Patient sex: M
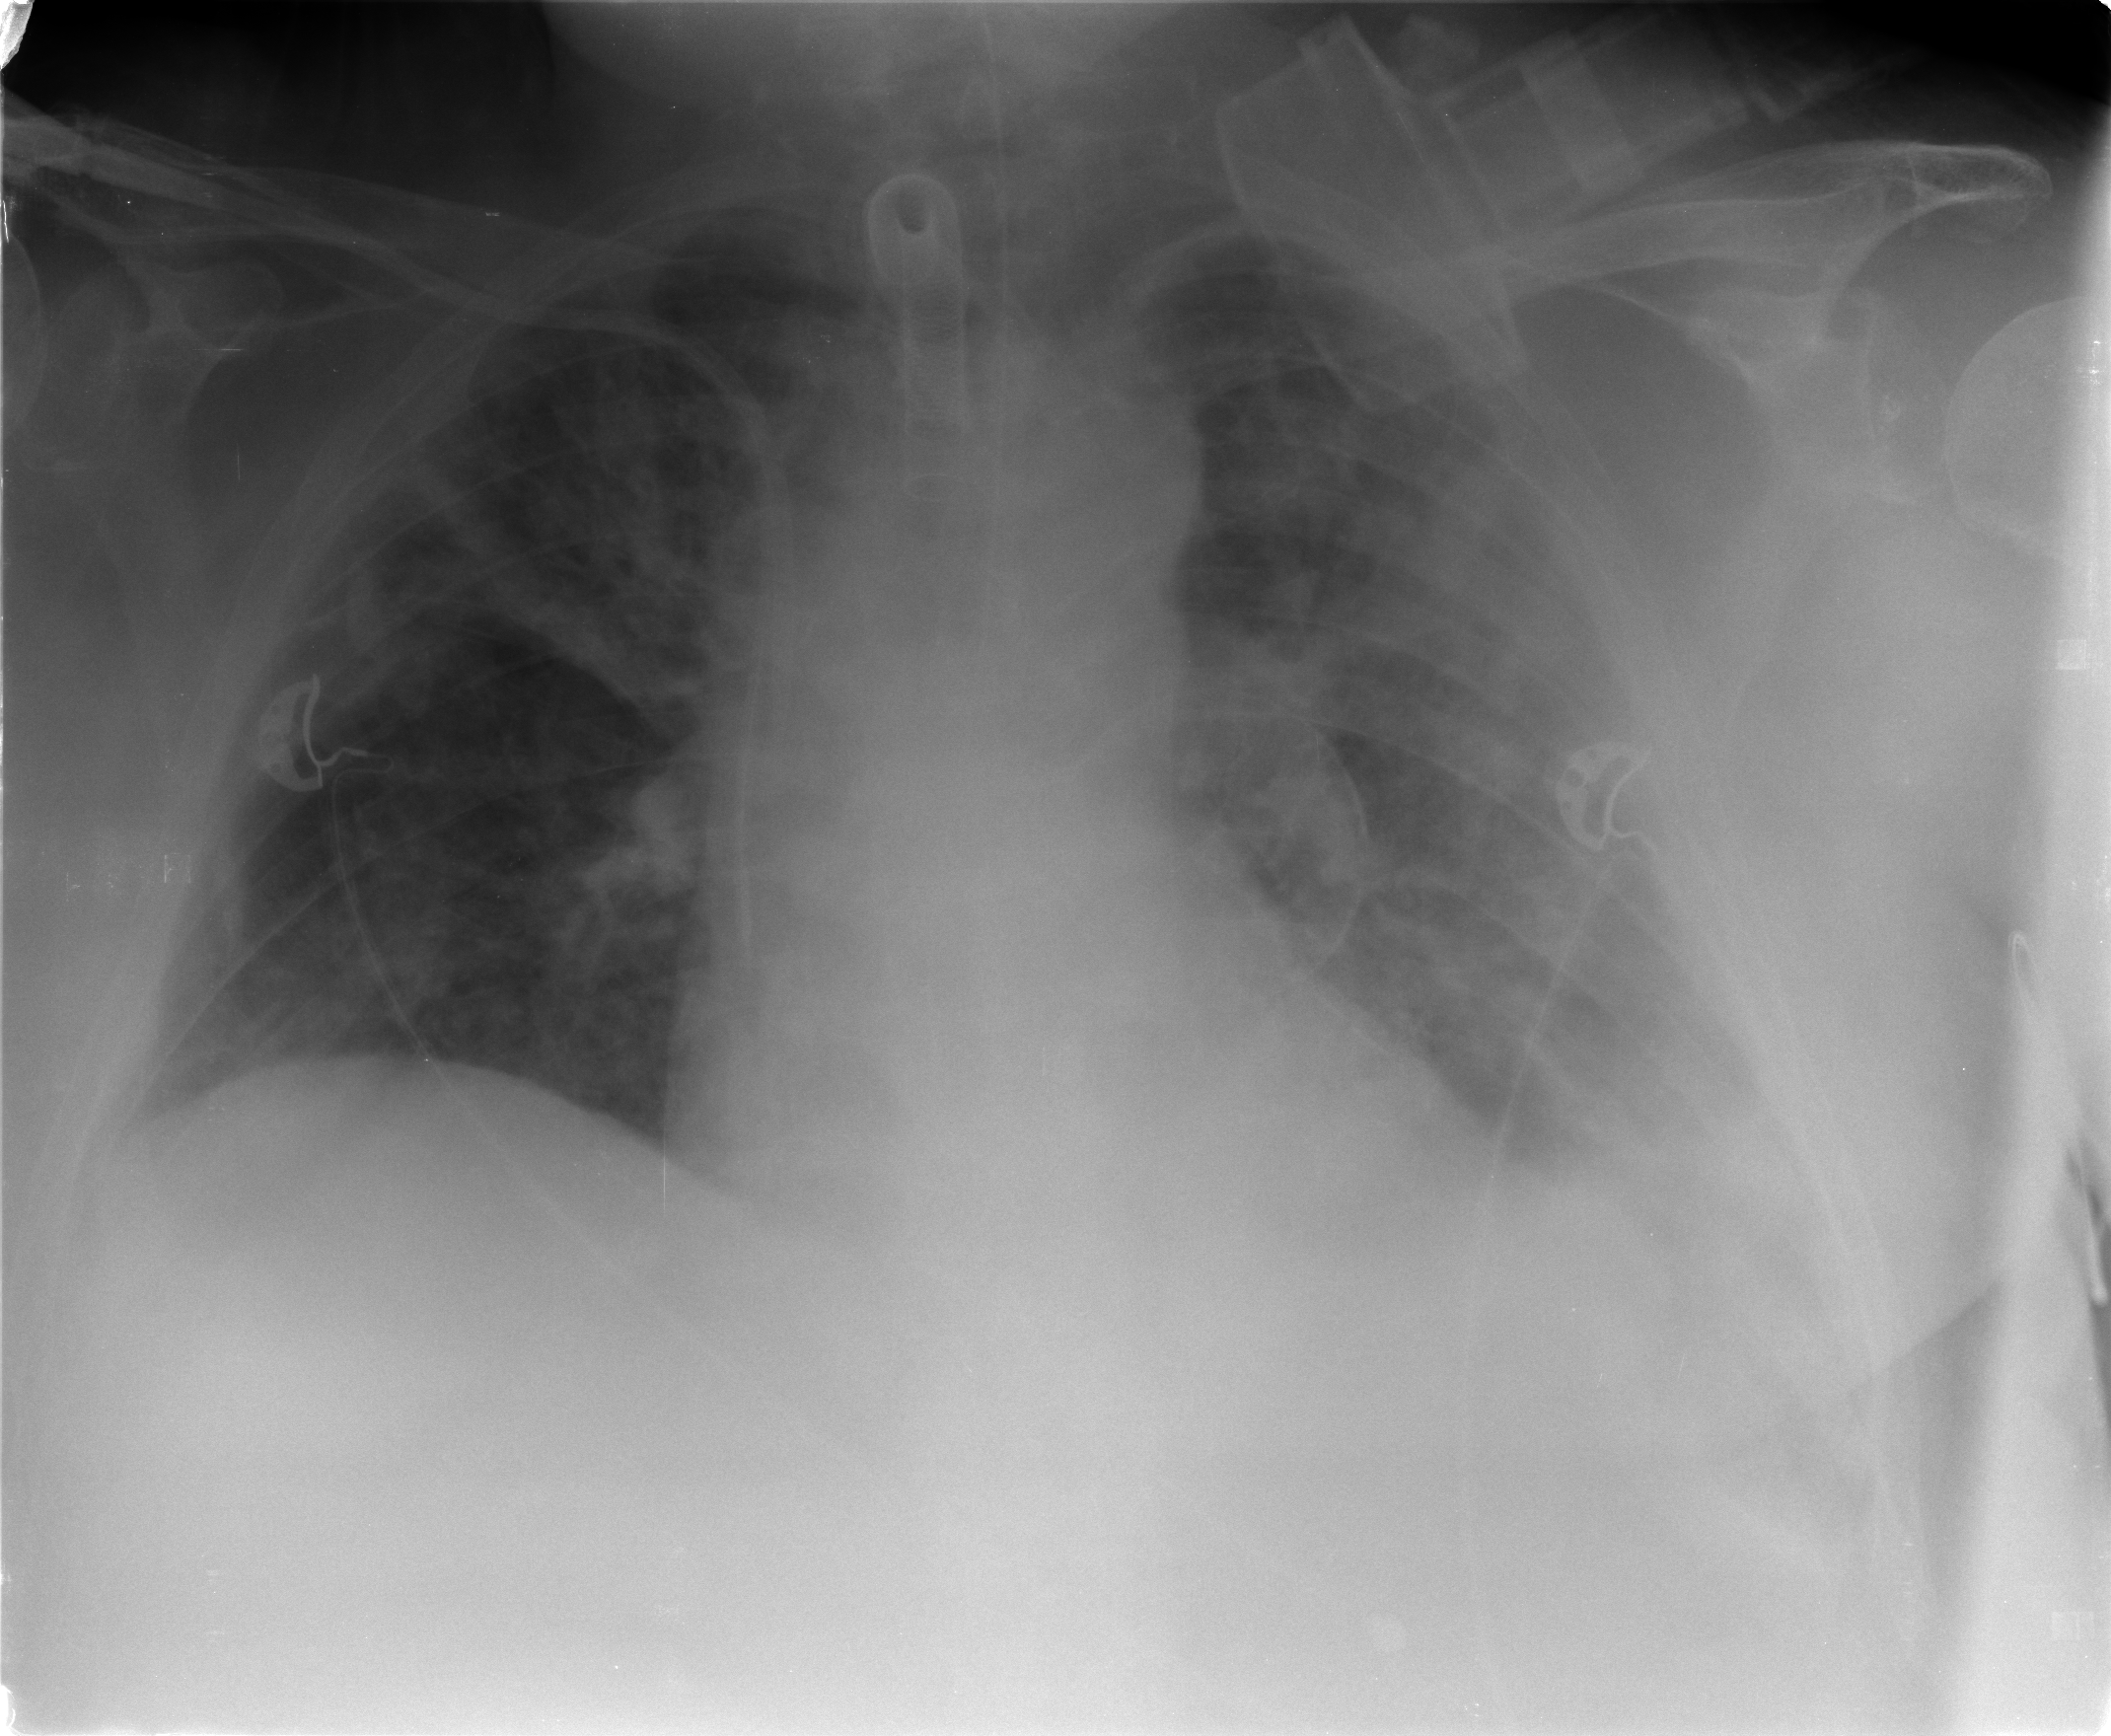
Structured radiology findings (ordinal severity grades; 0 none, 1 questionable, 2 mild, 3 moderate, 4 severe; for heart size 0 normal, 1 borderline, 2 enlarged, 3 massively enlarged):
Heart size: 0
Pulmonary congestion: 3
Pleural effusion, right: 1
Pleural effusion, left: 3
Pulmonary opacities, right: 2
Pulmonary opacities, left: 2
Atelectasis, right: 2
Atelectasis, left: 3